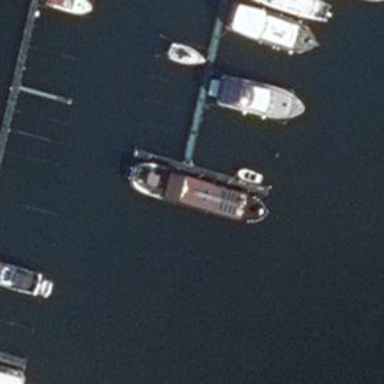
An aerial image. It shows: Man-made pier.